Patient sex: F
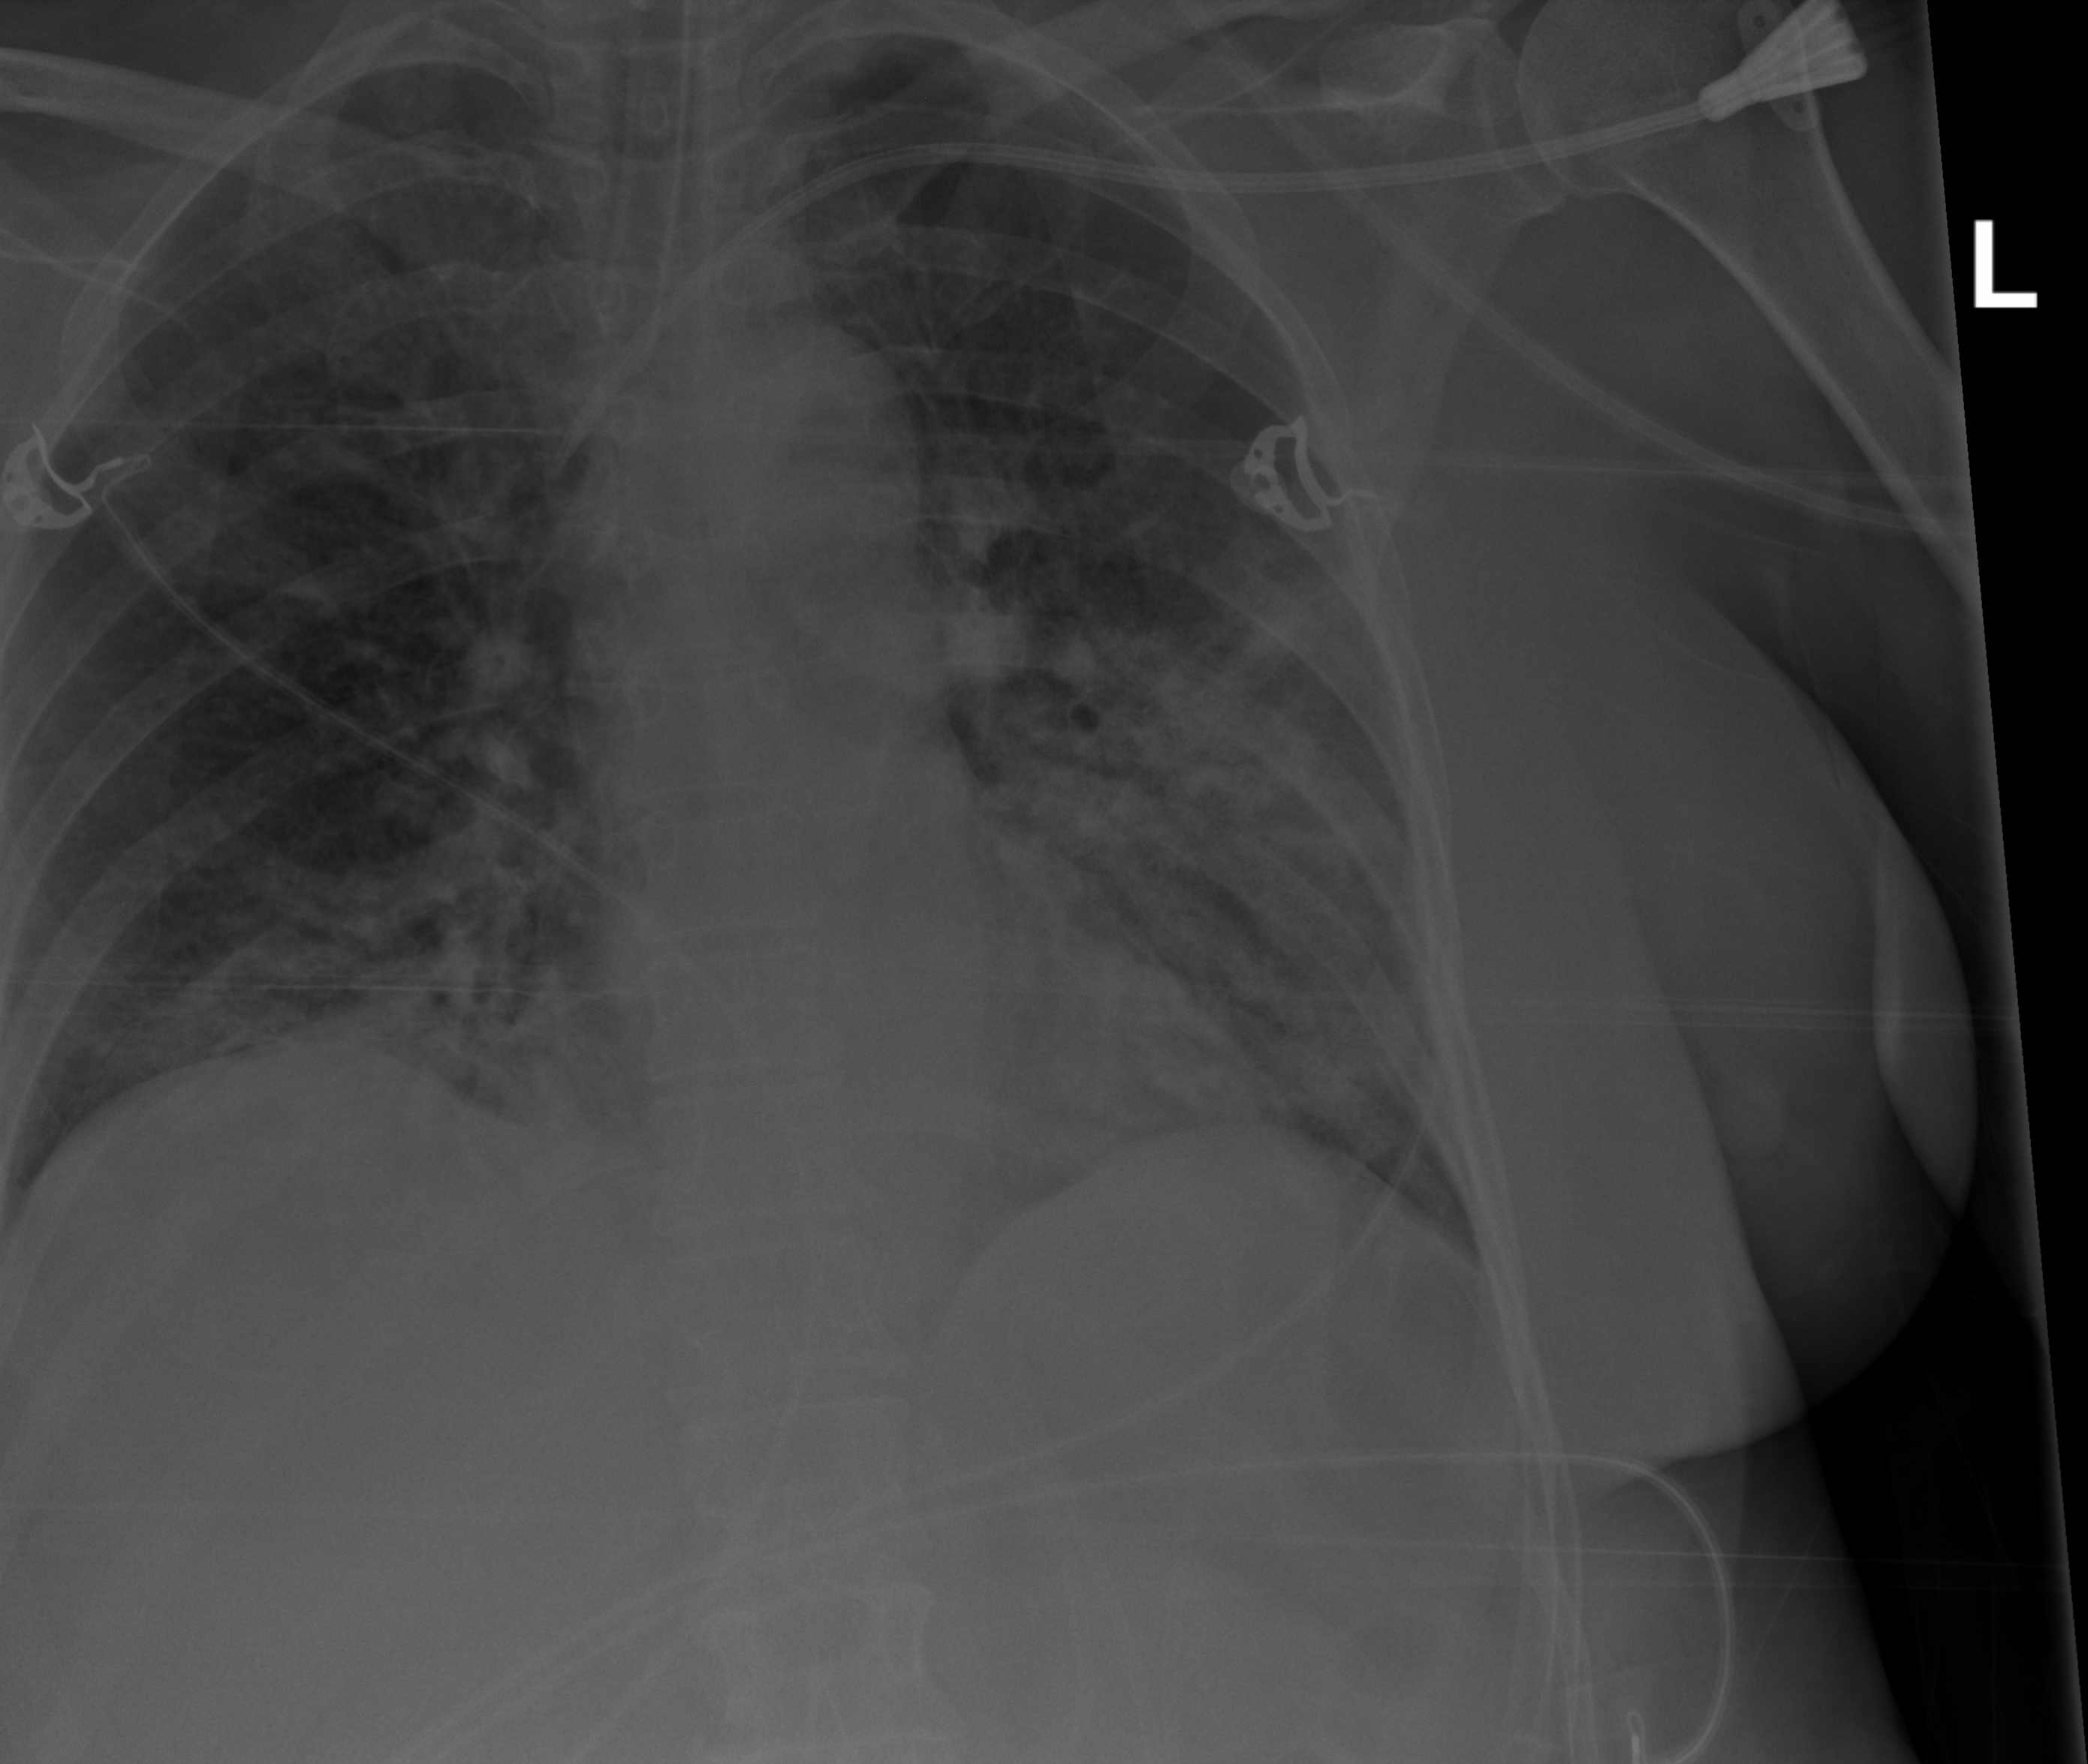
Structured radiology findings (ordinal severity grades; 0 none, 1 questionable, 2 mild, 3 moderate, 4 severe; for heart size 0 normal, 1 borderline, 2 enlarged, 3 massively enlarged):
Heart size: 0
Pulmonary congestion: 2
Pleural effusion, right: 0
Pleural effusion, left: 1
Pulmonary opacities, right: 3
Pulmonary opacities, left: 4
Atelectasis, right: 2
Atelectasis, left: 3